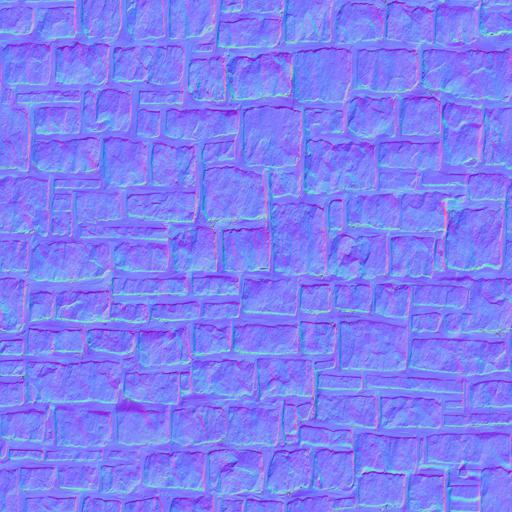
beige brick bricks sandstone yellow